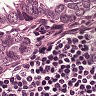
Metastatic tissue present: yes